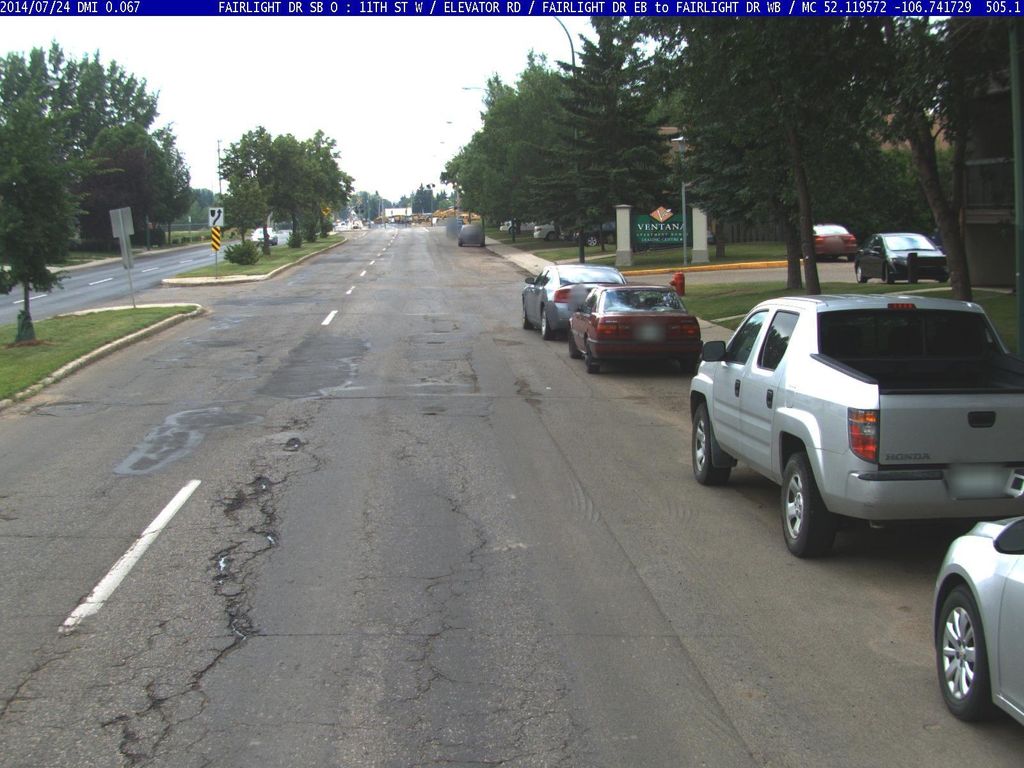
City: saskatoon